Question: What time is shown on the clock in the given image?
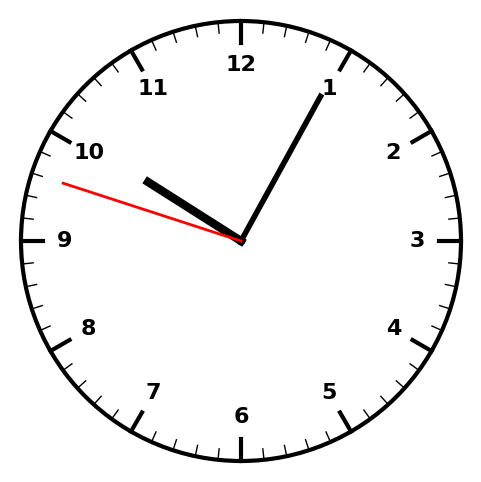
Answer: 10:04:48